Question: I want to make a custom 404 error page to show on production with Laravel. But I don't know wich file do I have to edit or if I have to create a new one and where do I have to create it?
All I have found is related to handling errors but that's not what I want.
What I mean is that I want to show something like this:
Thanks in advanced!
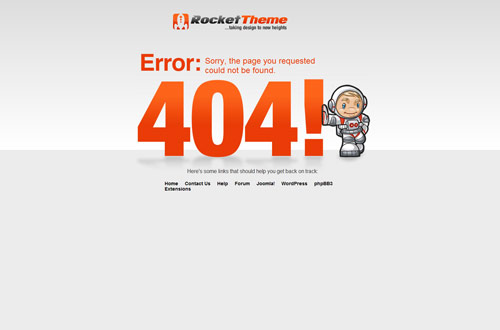
Answer: You can override Laravel's handling of errors in 'app/start/global.php'
Look for 'App::error' and replace it with :
'''
App::error(function(Exception $exception, $code)
{
Log::error($exception);
if ( ! in_array($code,array(401,403,404,500))){
return;
}
$data = array('code'=> $code);
switch ($code) {
case 403:
return Response::view('errors.error', $data, $code);
break;
case 404:
return Response::view('errors.error', $data, $code);
break;
}
});
'''
You can then specify custom views for errors based on the error code.